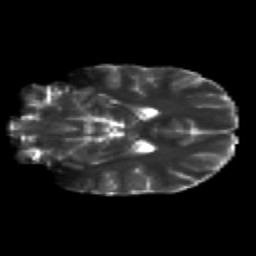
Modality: T2w
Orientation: coronal
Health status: healthy
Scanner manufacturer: siemens
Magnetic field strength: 3 T
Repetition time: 12 s
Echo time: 0.092 s